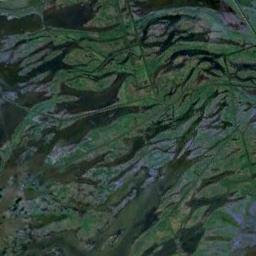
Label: wetland